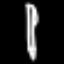
Label: pencil